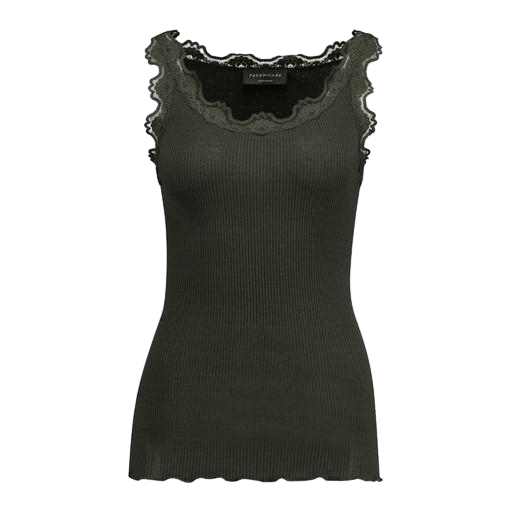
lace-trimmed ribbed tank, black curve cami rib lace, moss green tank top, white background